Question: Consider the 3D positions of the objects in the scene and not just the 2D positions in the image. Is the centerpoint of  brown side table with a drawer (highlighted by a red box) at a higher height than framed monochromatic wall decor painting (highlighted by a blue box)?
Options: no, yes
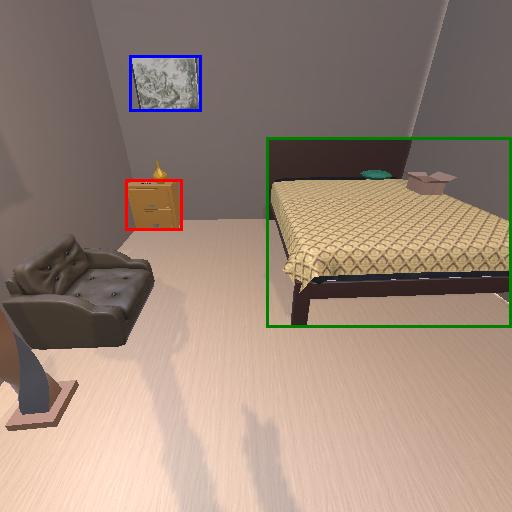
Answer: no